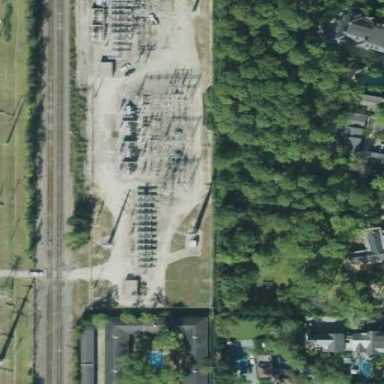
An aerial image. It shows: Outdoor power substation surrounded by fence. The substation operates at the distribution level.